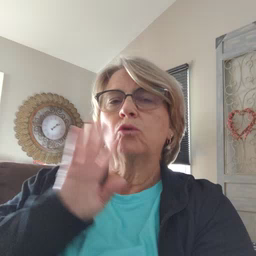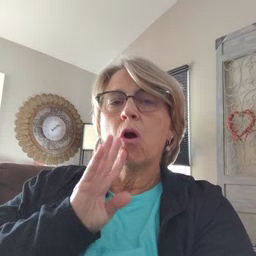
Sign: talk